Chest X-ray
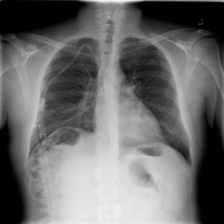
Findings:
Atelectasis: negative
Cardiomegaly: negative
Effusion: negative
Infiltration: negative
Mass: negative
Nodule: negative
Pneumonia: negative
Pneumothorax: negative
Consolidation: negative
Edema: negative
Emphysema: negative
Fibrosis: negative
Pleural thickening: negative
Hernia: negative